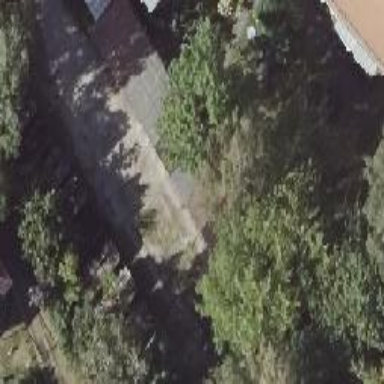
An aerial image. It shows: Group of garages.